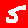
Digit: 5